Question:
I want to print both string and integer at once in text field.
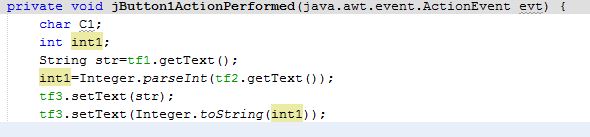
Answer: Just use string concatenation:
'tf3.setText(str + " " + int1);'